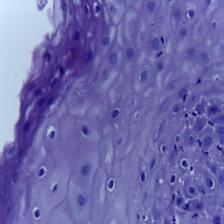
Diagnosis: Normal